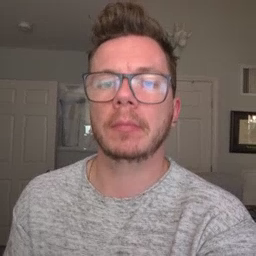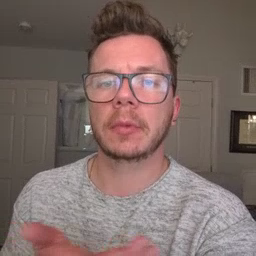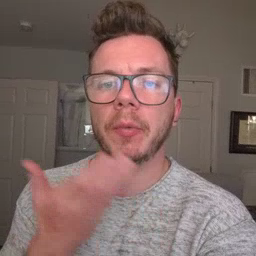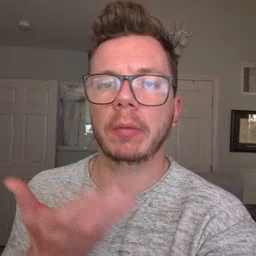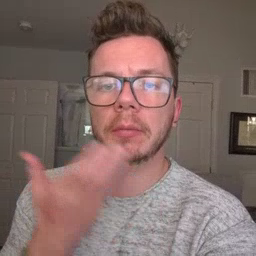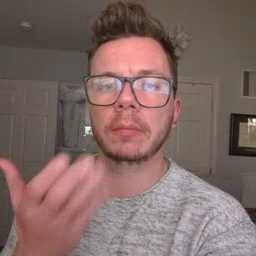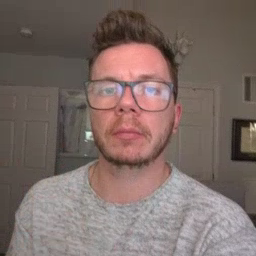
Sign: cereal